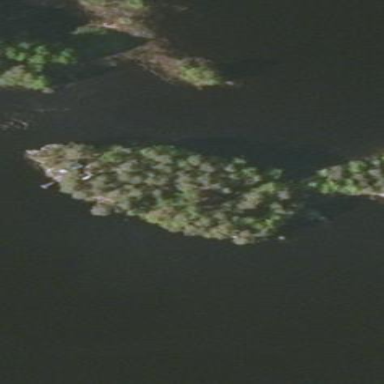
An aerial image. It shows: Islet covered with woodland.